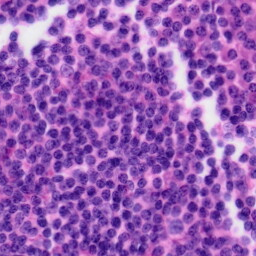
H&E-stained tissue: Tonsil